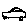
Label: car